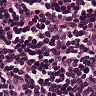
Metastatic tissue present: no